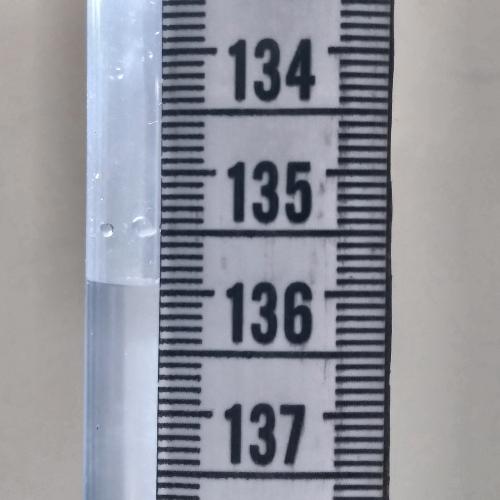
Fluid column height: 136.0 cm